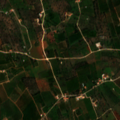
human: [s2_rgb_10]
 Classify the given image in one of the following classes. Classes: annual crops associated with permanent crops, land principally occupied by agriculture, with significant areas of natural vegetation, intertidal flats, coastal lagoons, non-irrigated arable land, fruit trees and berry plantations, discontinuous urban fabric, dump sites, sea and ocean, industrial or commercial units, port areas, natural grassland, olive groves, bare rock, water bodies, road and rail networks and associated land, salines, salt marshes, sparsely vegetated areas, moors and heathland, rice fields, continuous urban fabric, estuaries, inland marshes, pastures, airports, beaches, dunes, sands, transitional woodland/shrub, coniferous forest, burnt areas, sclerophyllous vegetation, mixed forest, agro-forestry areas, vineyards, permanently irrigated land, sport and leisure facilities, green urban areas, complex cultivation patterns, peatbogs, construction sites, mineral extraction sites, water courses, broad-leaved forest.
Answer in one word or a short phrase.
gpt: fruit trees and berry plantations